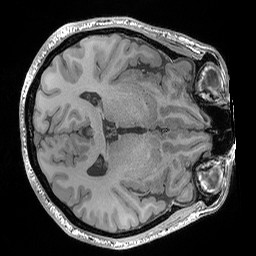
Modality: T1w
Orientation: axial
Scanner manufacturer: siemens
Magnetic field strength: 3 T
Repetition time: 0.02 s
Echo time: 0.00492 s